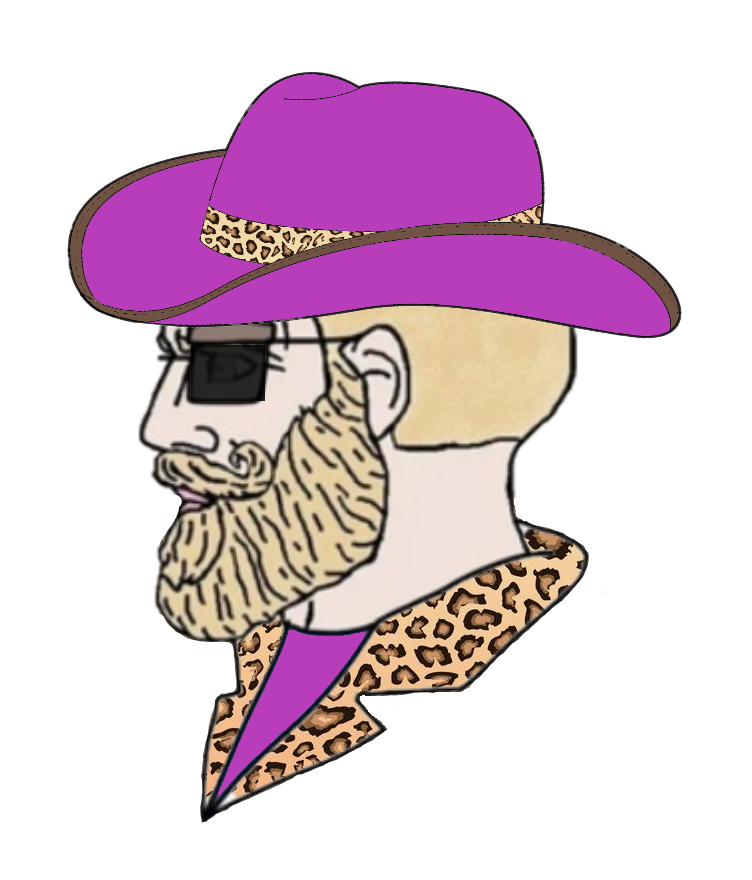
Label: 4_Yes_Chad